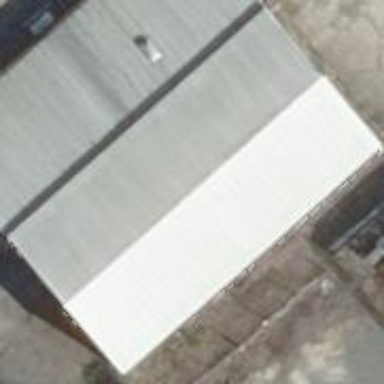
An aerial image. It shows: Part of building.